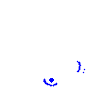
Particle: kaon